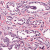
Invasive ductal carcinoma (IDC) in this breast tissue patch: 1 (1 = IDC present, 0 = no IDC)